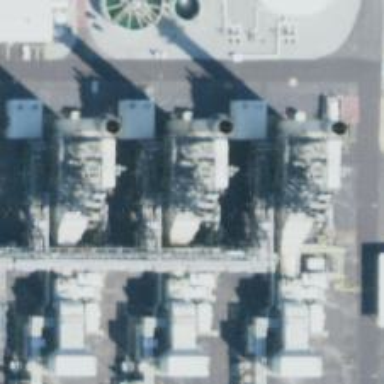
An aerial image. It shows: Gas-powered generator. It is gas turbine type generator.